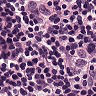
Metastatic tissue present: yes